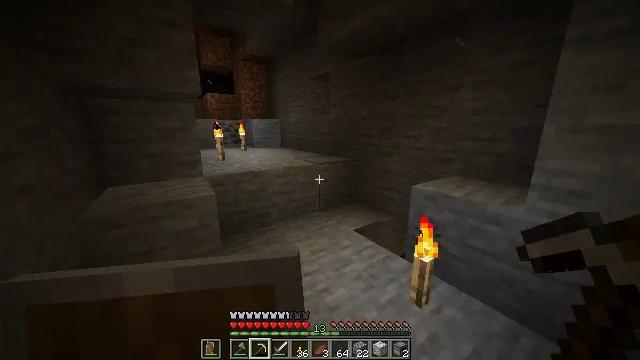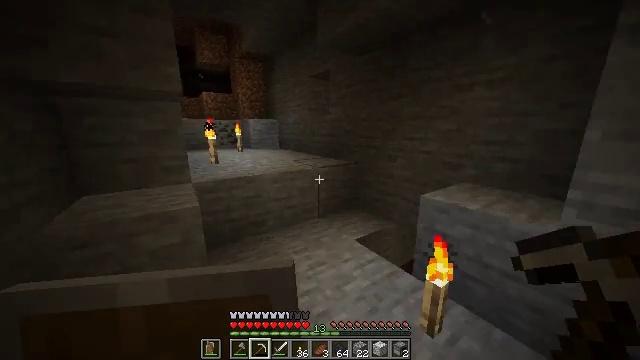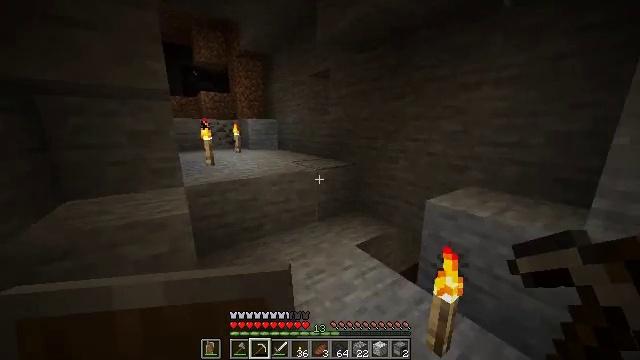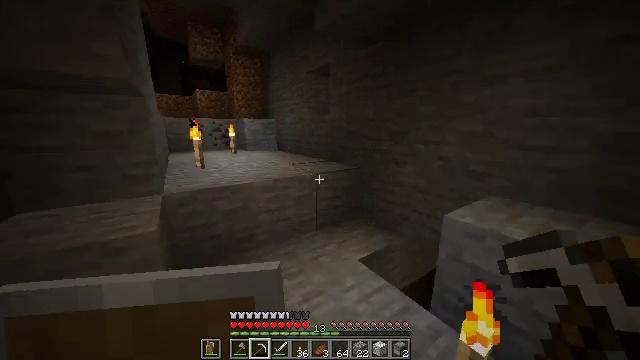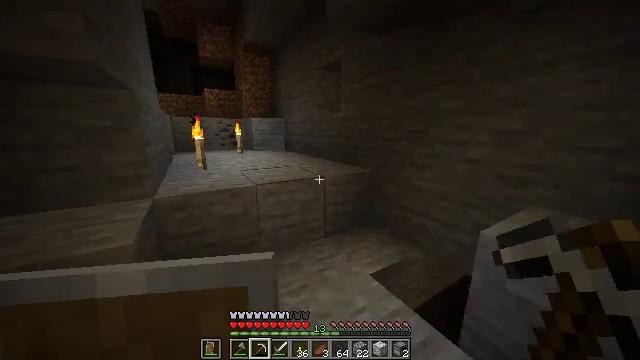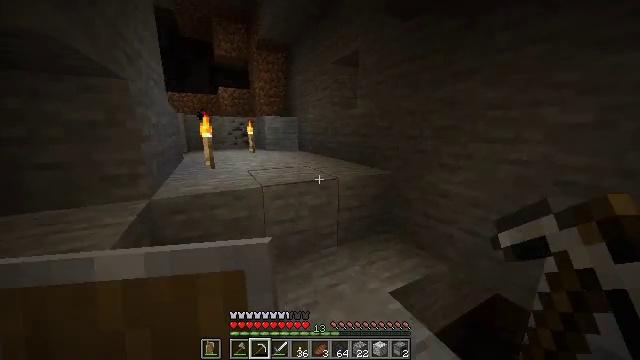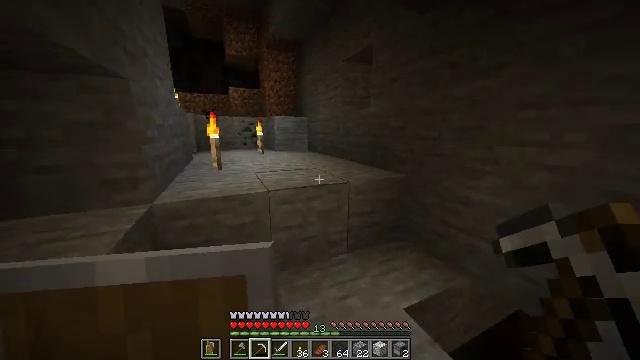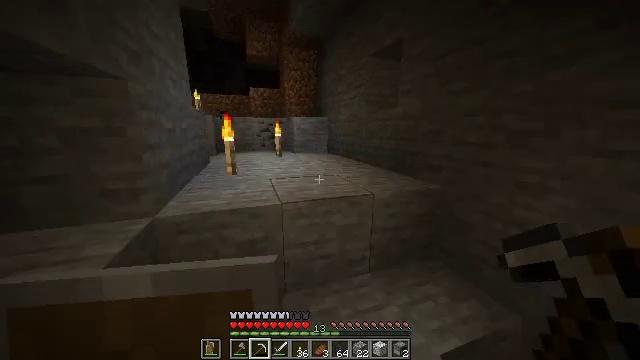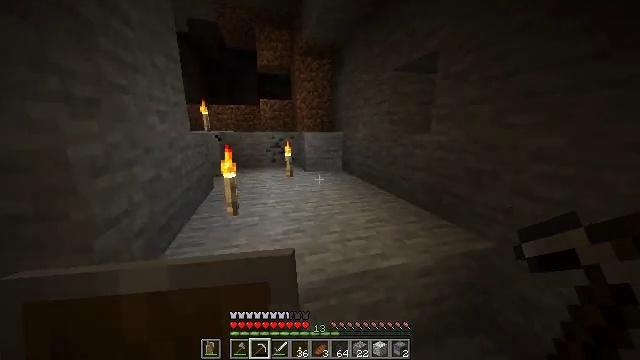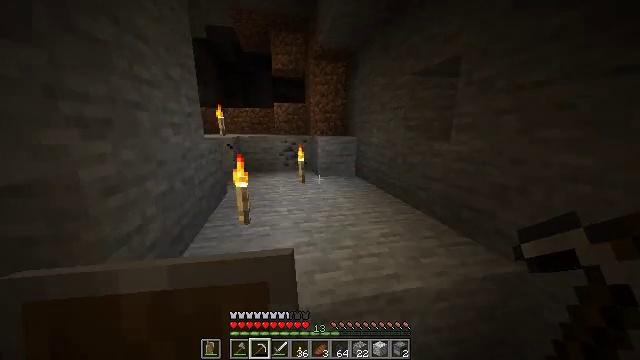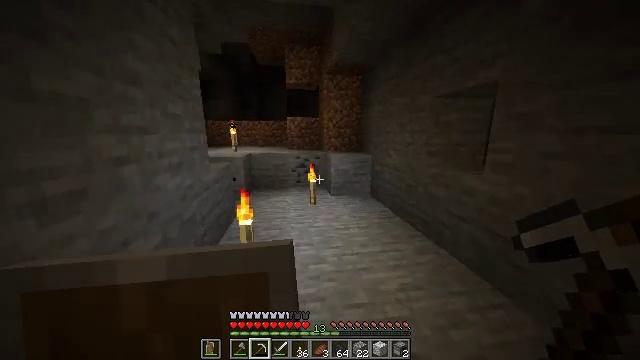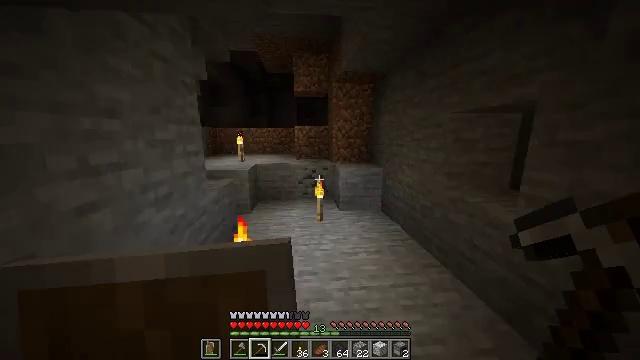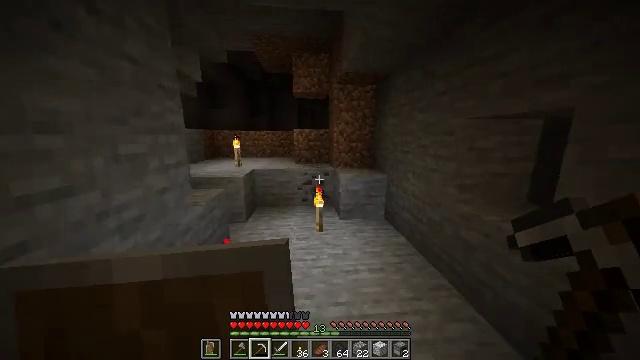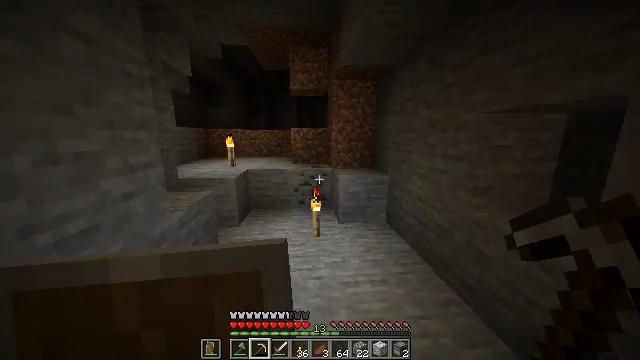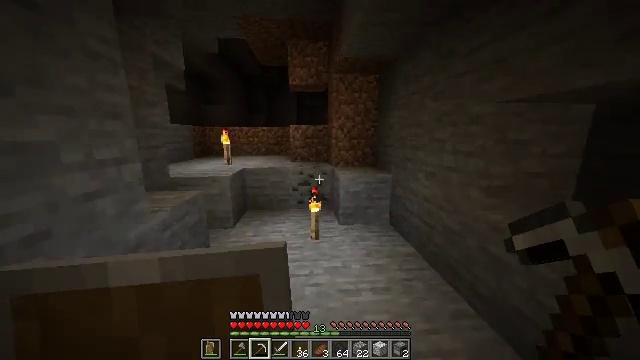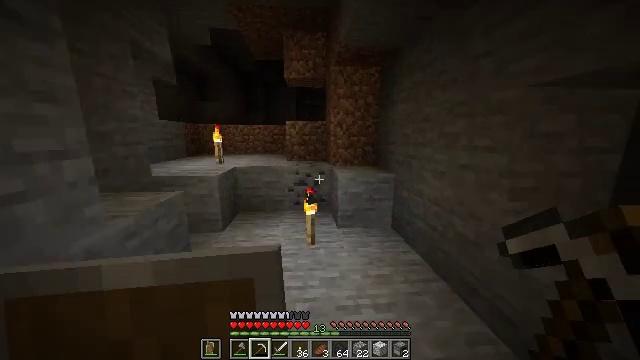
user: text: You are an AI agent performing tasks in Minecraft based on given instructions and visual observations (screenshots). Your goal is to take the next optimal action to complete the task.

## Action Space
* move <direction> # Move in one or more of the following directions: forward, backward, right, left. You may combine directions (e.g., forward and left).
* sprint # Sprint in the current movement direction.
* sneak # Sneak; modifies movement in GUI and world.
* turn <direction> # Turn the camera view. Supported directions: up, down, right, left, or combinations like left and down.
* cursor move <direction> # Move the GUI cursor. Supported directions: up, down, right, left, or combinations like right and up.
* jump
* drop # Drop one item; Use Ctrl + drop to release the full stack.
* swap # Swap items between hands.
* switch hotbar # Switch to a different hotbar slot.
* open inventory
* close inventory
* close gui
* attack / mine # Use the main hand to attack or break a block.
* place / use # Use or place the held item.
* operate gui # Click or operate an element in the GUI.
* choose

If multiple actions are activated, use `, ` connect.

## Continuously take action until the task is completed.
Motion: motion action
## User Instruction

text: Attack the white bed to collect it.
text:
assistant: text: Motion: move forward
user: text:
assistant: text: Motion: move forward
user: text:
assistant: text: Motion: move forward
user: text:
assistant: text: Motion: move forward, turn left
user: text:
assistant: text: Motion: move forward, turn left
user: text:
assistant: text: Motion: move forward, turn left
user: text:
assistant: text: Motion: move forward, turn left
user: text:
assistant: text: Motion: move forward, turn left, jump
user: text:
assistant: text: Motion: move forward, turn left, jump
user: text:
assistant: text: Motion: move forward, turn left, jump
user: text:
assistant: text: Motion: move forward, turn left, jump
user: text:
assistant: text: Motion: move forward, jump
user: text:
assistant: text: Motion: move forward
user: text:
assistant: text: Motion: move forward
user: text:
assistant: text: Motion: move forward
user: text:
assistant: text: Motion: move forward
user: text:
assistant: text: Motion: move forward
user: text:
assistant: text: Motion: move forward
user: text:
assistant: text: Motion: move forward, turn left
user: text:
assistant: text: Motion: move forward, turn left
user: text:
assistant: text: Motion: move forward, turn left
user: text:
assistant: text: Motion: move forward, turn left
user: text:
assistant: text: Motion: move forward, turn left, jump
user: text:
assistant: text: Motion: move forward, jump
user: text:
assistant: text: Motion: move forward, jump
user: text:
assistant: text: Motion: move forward and move left, jump
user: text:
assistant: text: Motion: move forward and move left, jump
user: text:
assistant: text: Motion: move forward and move left, jump
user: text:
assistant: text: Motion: move forward and move left, jump
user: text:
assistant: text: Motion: move forward and move left